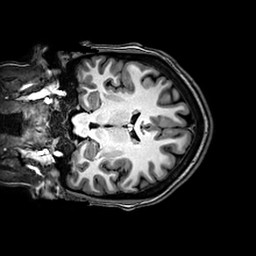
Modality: T1w
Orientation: coronal
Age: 24
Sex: female